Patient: sex M, age 75
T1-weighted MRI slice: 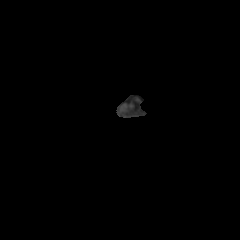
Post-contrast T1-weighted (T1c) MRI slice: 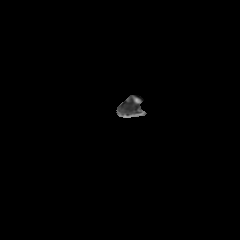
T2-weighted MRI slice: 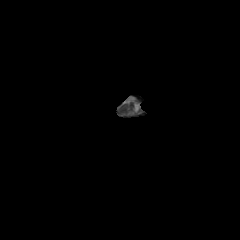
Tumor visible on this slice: no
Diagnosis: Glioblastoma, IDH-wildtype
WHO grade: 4